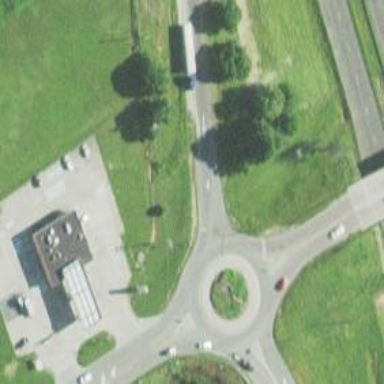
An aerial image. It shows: Secondary road leading to roundabout.